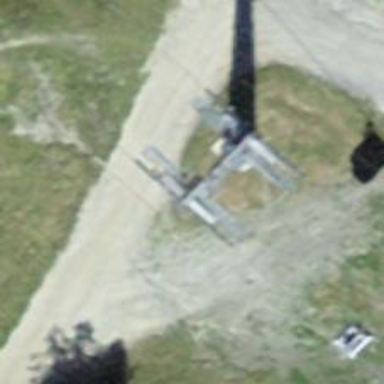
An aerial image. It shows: Pylon used for aerialway.